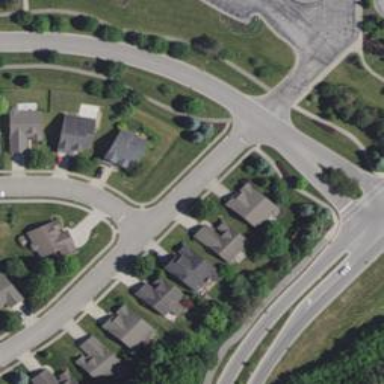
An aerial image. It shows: Road with stop sign.